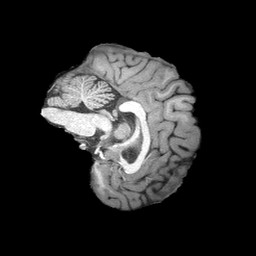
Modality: T1w
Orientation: sagittal
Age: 18
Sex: female